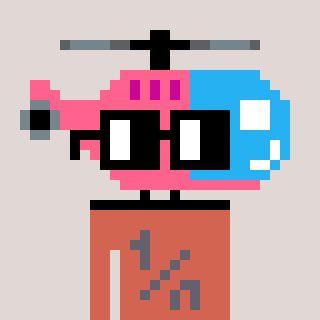
a pixel art character with square black glasses, a helicopter-shaped head and a peachy-colored body on a warm background